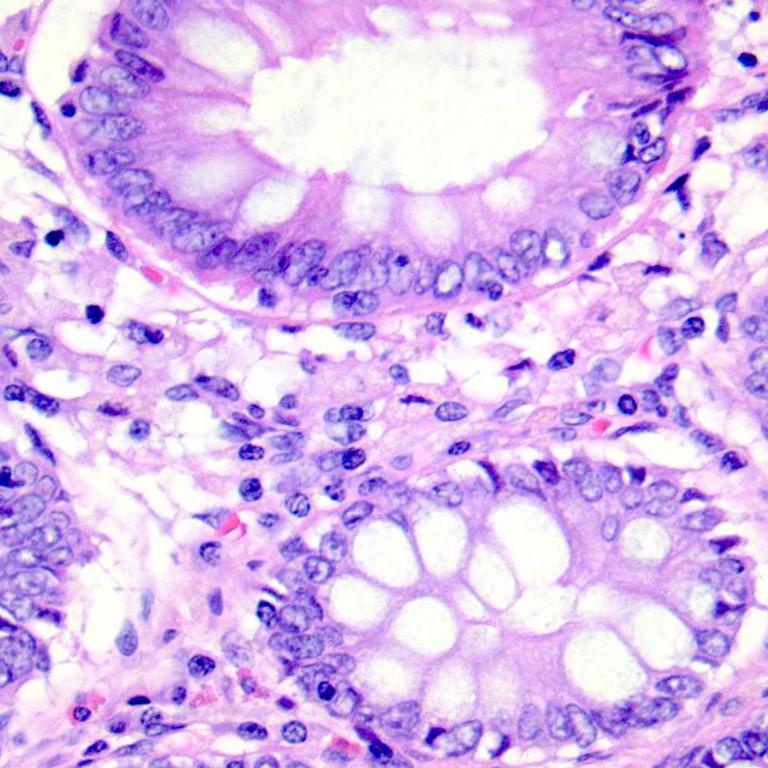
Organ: colon
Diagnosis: benign